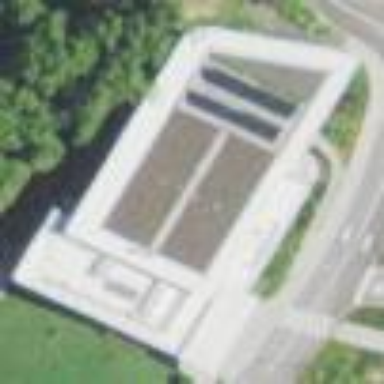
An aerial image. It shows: Building that is part of sports center focused on swimming activities.